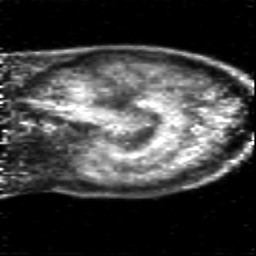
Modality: PET
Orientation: sagittal
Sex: female
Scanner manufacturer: siemens